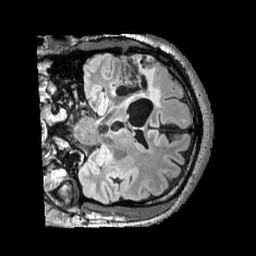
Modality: FLAIR
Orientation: coronal
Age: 42
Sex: male
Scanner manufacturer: siemens
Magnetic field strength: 3 T
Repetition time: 5 s
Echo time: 0.387 s